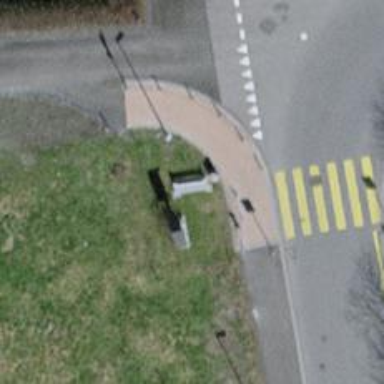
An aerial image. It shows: Wayside cross with historic significance.